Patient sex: M
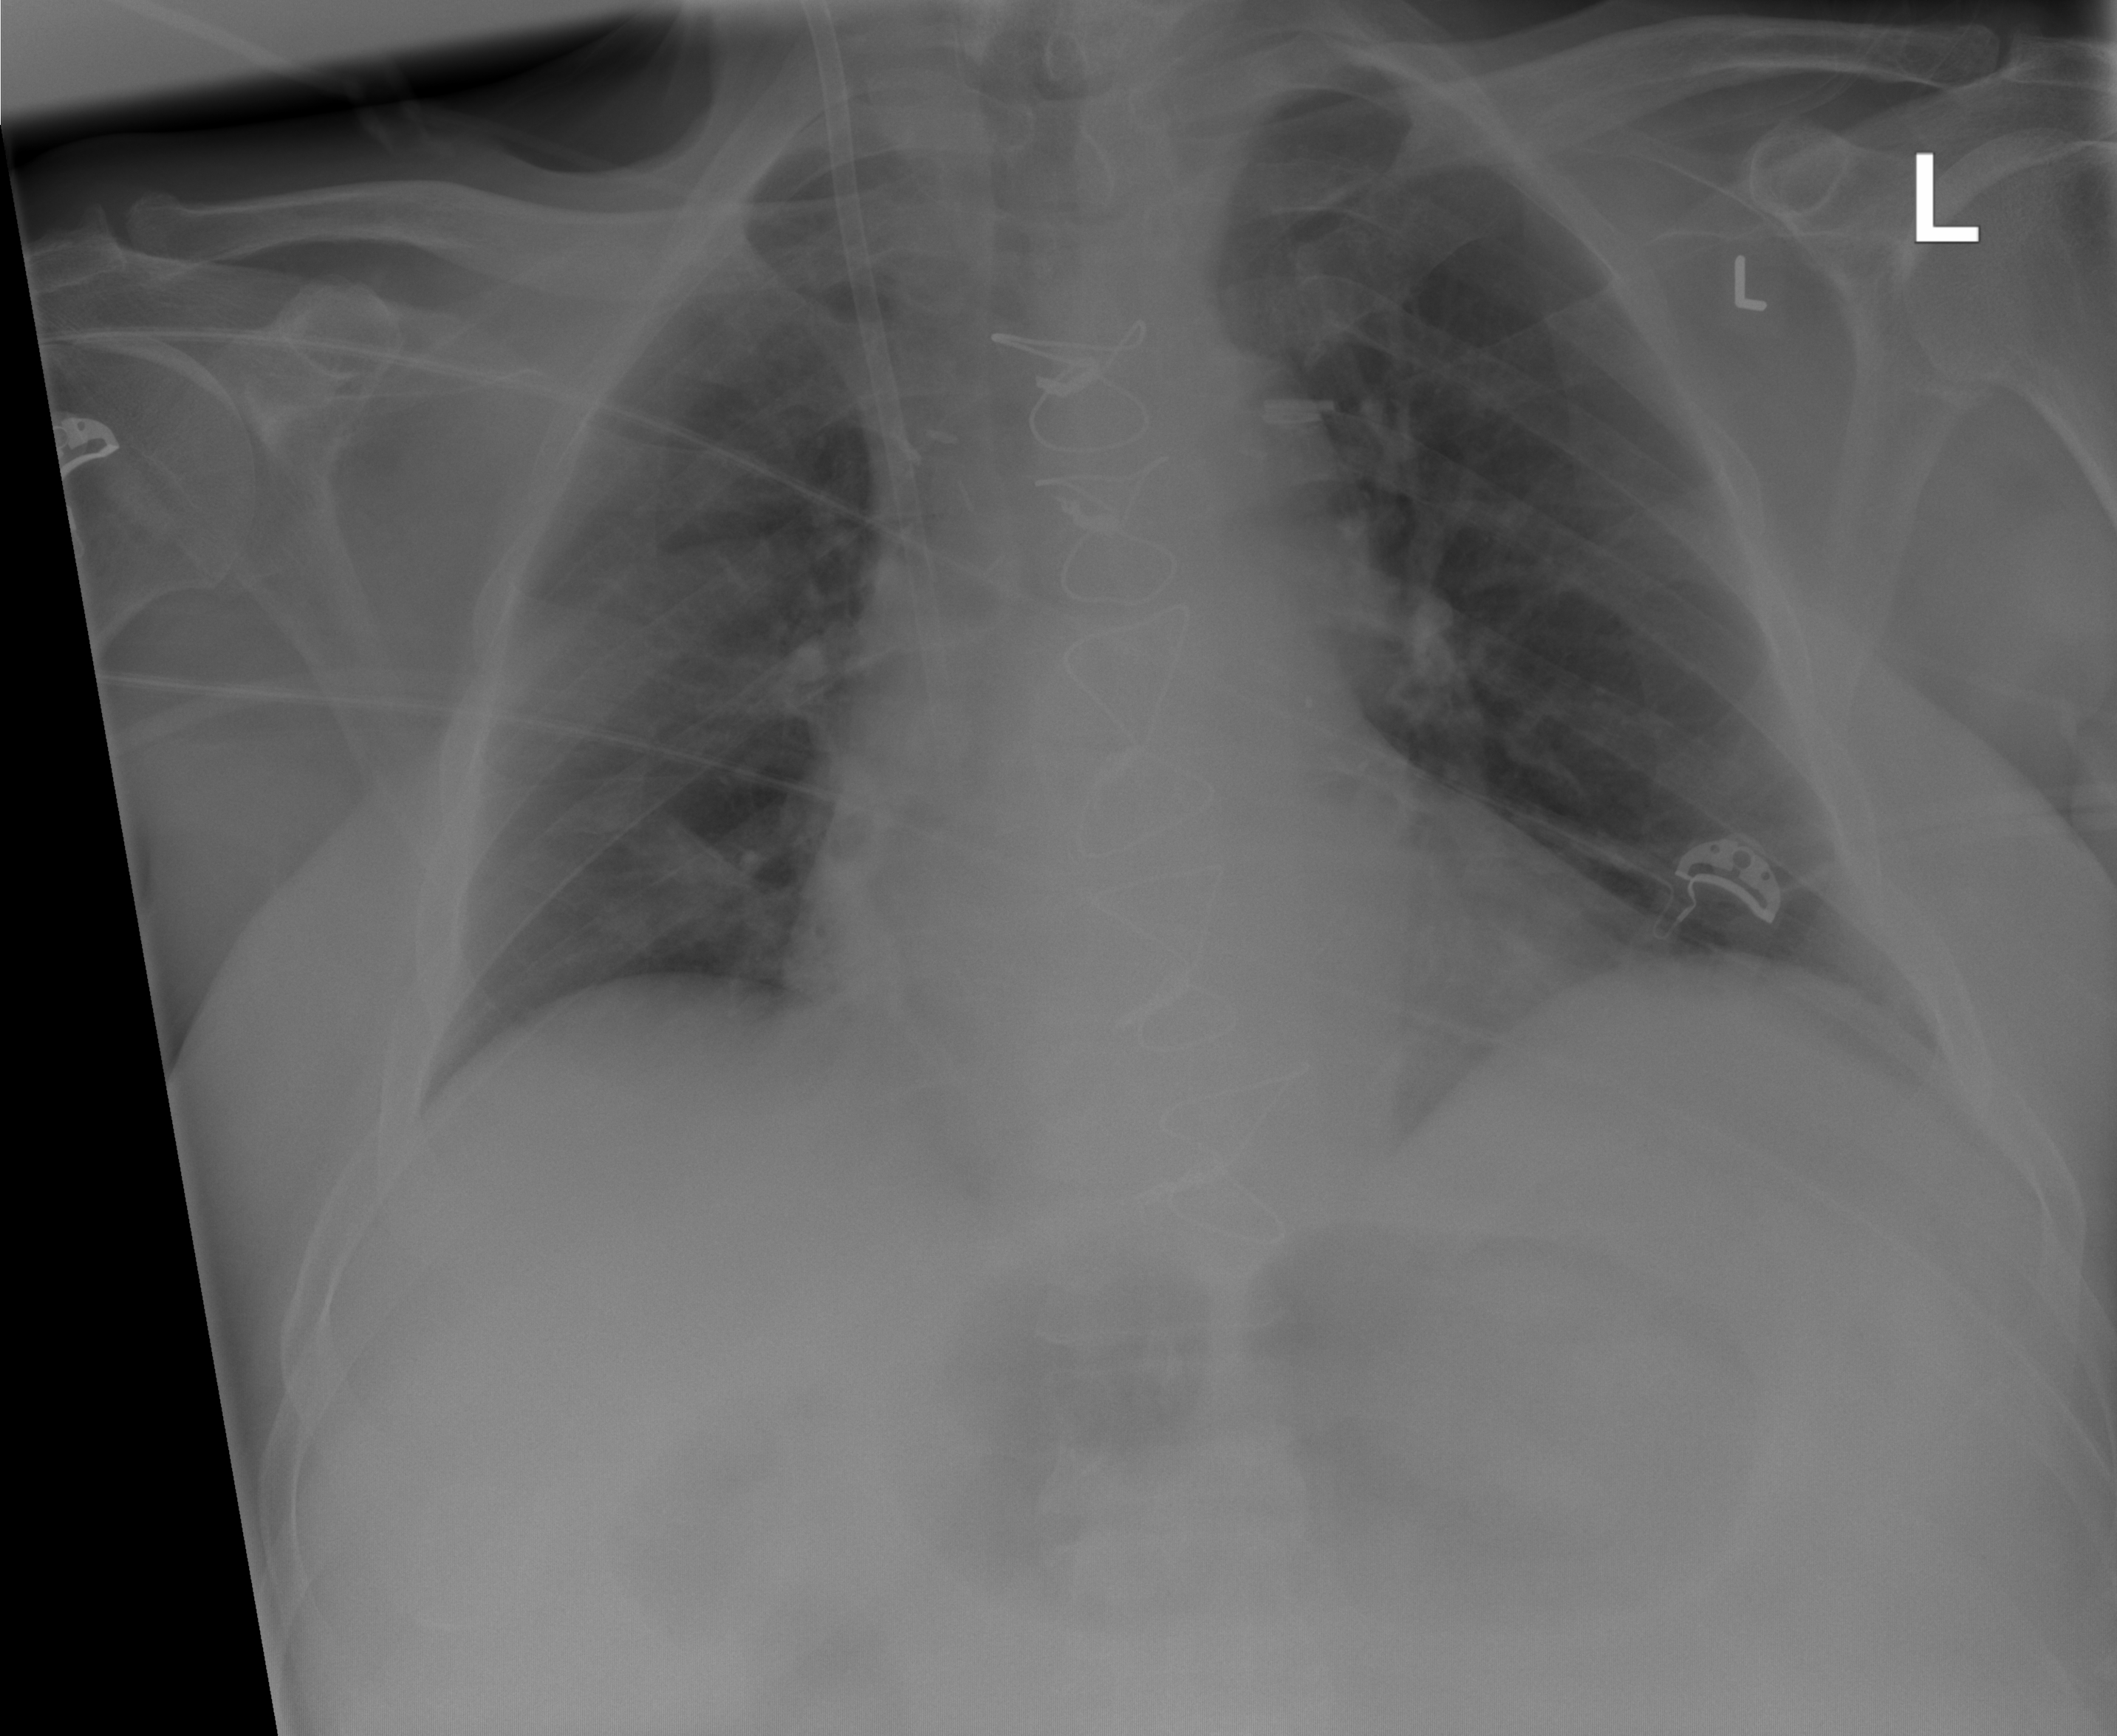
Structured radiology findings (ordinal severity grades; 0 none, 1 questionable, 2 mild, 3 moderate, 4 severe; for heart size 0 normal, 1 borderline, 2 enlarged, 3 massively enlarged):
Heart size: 2
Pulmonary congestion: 0
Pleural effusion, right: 0
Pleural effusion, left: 0
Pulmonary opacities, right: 0
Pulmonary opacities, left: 2
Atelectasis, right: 0
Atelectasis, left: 2